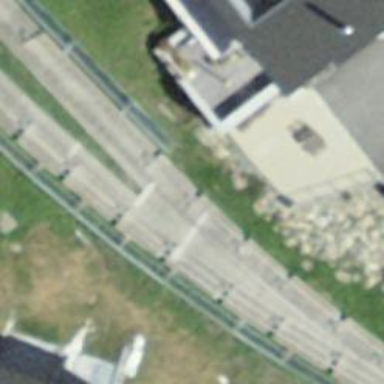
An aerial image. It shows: Funicular railway with one track.